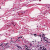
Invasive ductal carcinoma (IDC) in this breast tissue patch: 0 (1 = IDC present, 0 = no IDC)